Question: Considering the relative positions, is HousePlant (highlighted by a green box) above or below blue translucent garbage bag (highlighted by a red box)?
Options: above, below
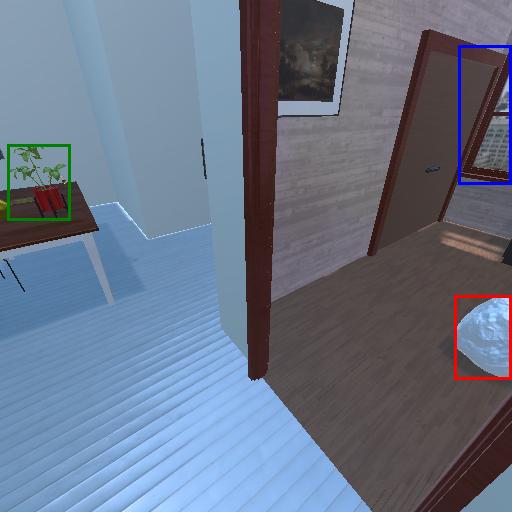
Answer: above